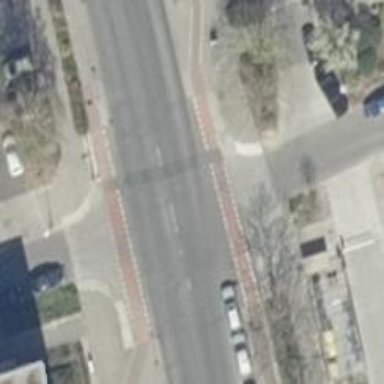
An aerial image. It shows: Unmarked road crossing.